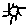
Label: sun